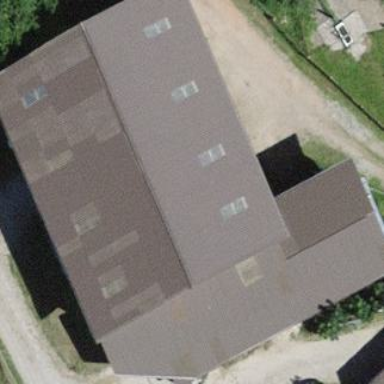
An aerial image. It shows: Shed.